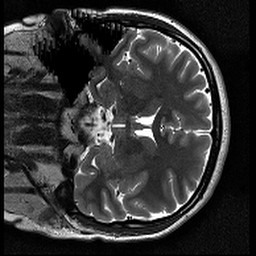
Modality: T2w
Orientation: coronal